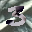
Label: 3